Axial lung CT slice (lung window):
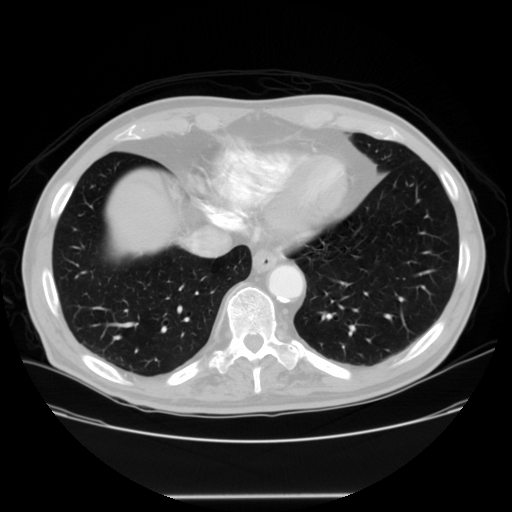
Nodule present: no